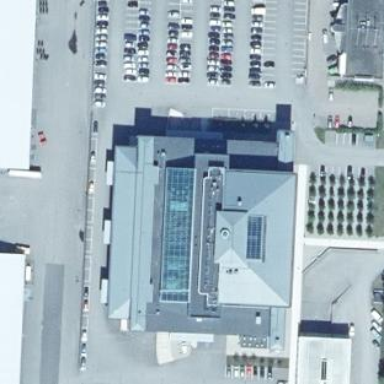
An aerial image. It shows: Government office related to transportation.